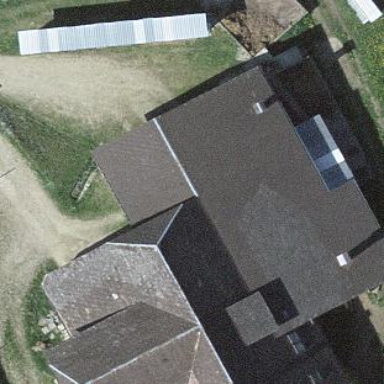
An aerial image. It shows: Farm building.